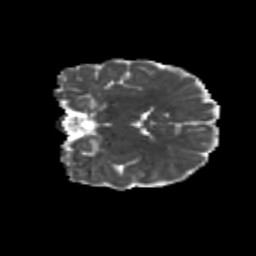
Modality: MD
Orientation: coronal
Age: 10
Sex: female
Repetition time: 9.4 s
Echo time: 0.089 s